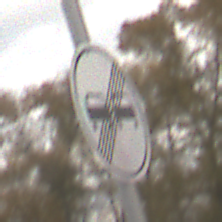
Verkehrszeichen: EndeUeberholverbot
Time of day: MorningAfternoon
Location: Outdoor (Nature)
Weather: Overcast
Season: NotSpecified
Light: Natural